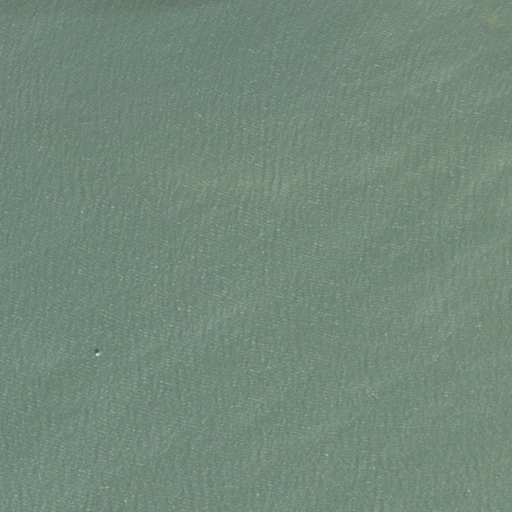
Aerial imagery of island in North Carolina named Big Island containing only open water